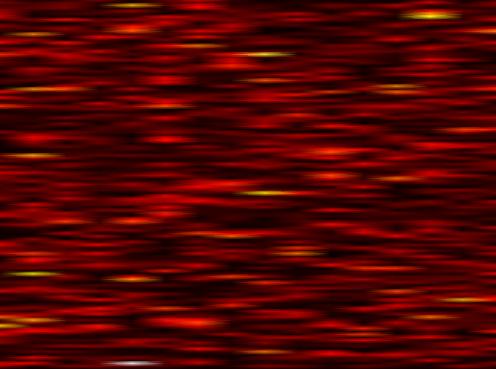
Label: WOLA